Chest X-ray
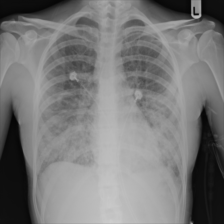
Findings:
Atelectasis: negative
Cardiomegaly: negative
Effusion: negative
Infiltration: negative
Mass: negative
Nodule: negative
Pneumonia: negative
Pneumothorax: negative
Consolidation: negative
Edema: negative
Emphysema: negative
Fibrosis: negative
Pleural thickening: negative
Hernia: negative